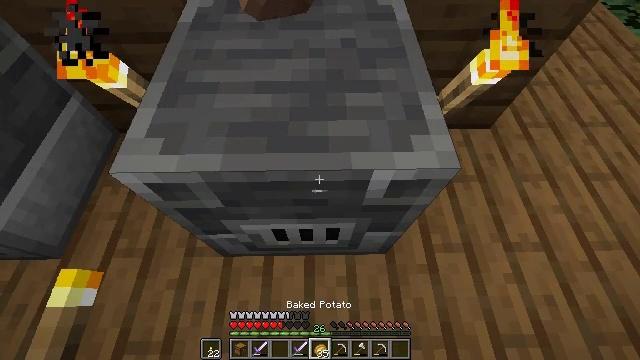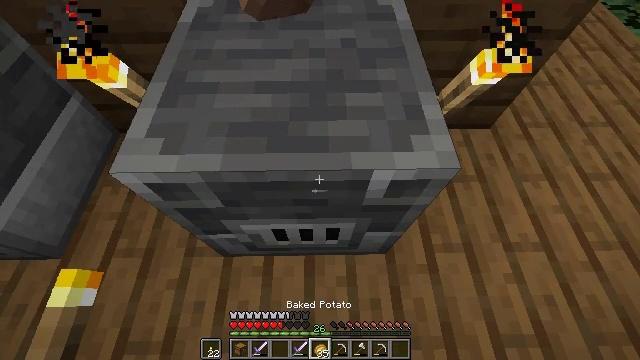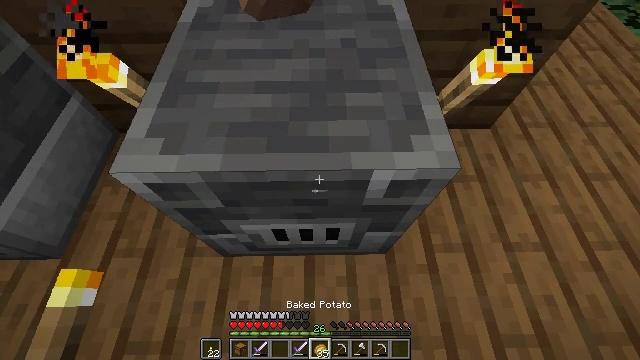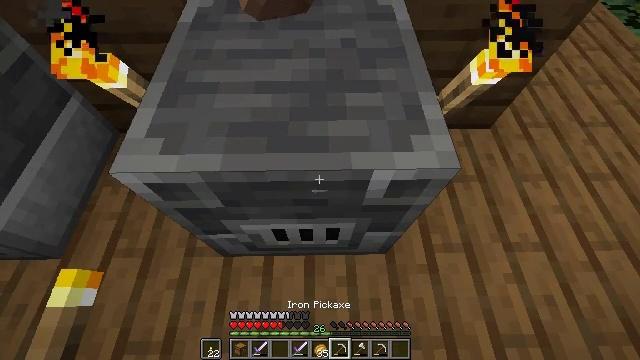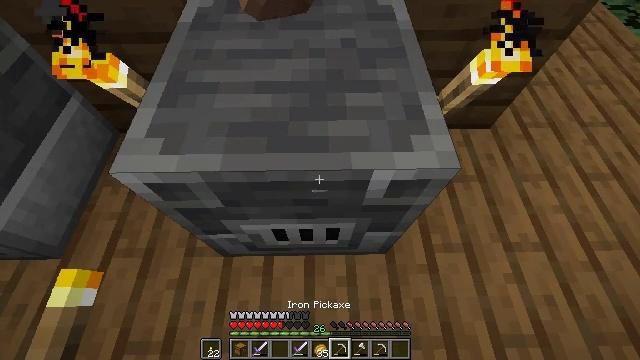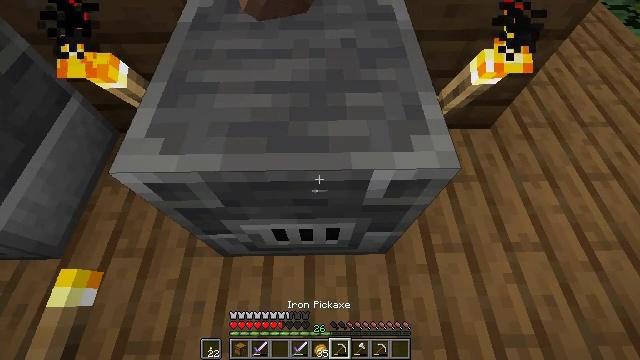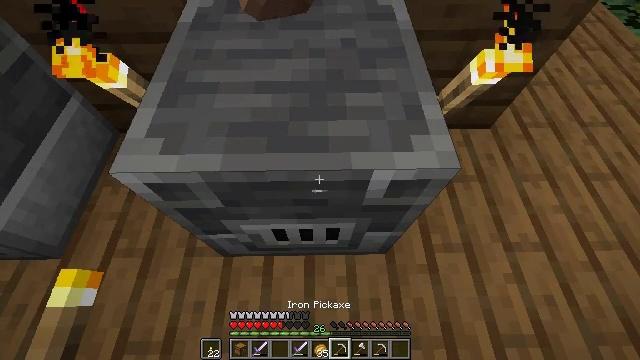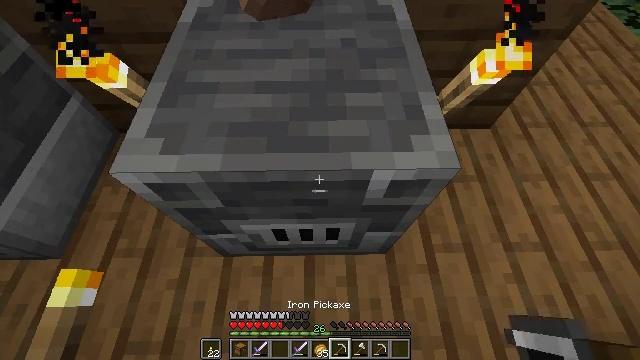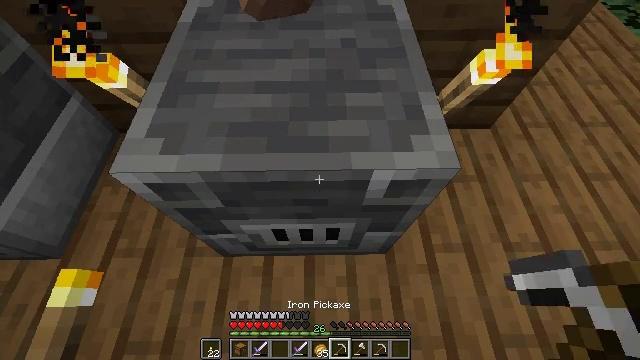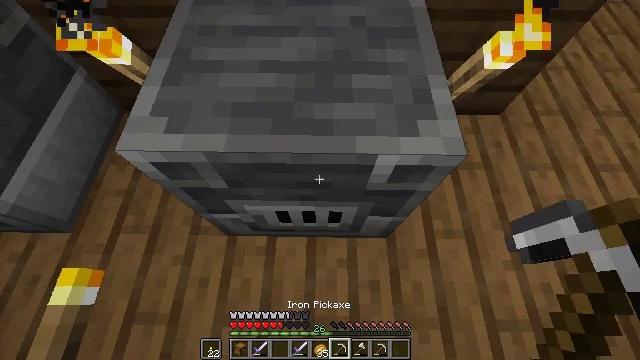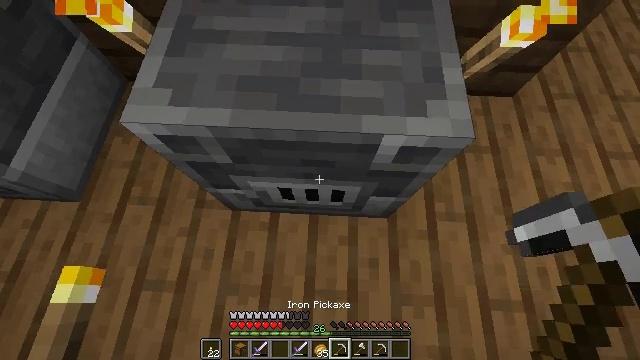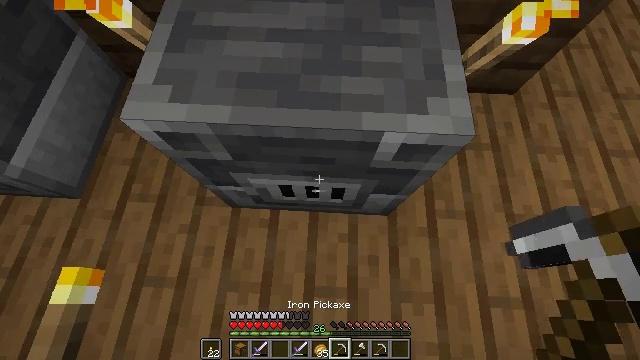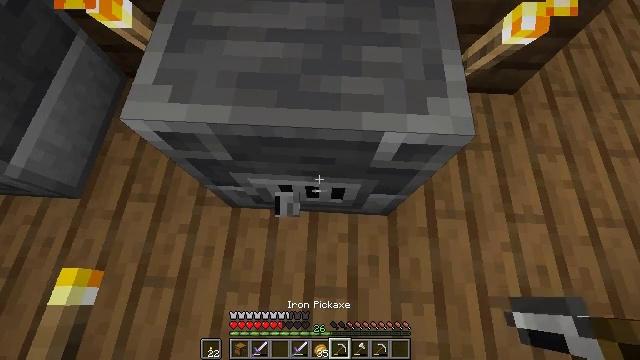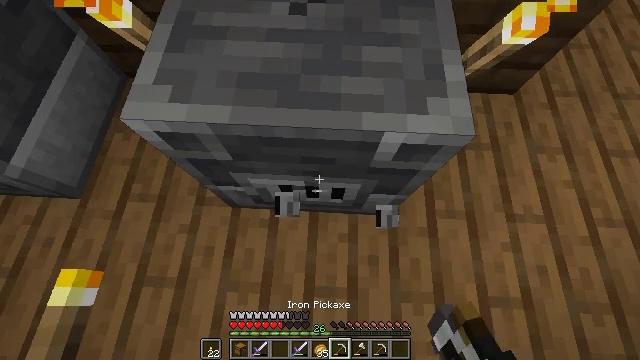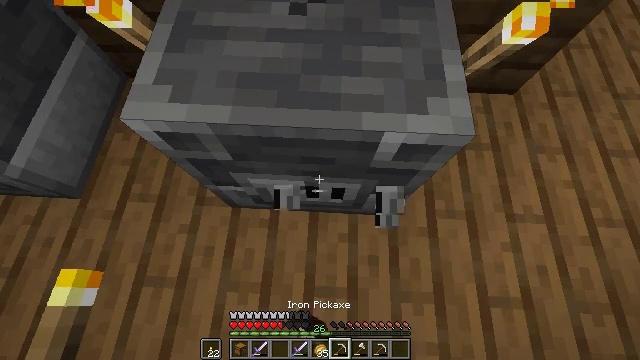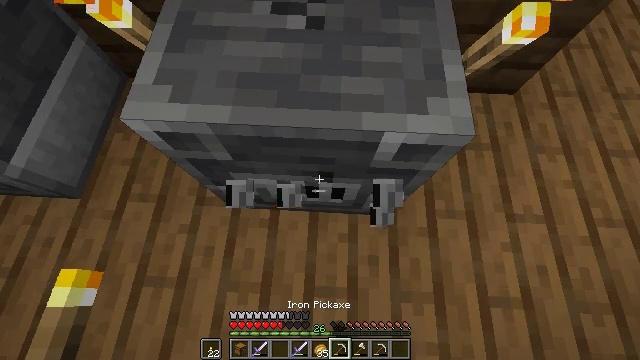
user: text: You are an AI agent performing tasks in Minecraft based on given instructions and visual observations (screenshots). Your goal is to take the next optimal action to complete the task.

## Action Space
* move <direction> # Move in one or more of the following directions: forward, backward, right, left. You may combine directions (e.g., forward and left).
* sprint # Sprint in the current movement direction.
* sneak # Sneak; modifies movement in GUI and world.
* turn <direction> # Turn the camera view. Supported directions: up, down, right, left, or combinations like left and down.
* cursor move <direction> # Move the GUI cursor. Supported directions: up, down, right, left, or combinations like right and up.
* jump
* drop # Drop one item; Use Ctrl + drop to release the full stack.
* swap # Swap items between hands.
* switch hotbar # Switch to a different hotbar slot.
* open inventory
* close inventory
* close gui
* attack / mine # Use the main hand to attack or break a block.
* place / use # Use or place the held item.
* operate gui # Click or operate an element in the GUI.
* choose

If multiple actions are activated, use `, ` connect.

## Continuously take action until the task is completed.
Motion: motion action
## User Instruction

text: Break the blast furnace block.
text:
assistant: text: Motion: no_op
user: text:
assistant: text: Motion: no_op
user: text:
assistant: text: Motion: no_op
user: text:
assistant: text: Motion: no_op
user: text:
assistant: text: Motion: no_op
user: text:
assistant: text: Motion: no_op
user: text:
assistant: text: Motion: no_op
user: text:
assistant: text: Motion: no_op
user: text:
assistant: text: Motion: turn left and down
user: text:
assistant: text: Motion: turn left and down
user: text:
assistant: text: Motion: no_op
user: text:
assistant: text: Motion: attack / mine
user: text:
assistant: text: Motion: attack / mine
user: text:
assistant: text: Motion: attack / mine
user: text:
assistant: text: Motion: attack / mine
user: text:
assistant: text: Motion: attack / mine
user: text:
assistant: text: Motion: attack / mine
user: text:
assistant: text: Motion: attack / mine
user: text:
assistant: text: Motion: attack / mine
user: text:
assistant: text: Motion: attack / mine
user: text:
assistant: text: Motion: attack / mine
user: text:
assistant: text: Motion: attack / mine
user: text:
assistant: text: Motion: attack / mine
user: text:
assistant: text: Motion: attack / mine
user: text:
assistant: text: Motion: attack / mine
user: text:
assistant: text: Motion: attack / mine
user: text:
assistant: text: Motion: attack / mine
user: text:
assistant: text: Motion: attack / mine
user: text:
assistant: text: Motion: attack / mine
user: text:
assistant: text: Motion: attack / mine